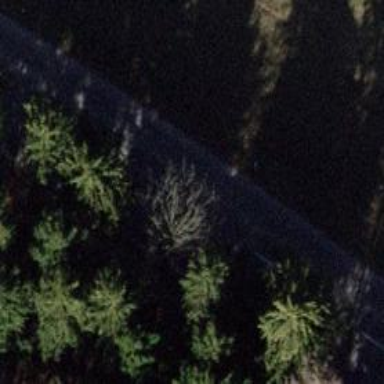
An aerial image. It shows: Tertiary road.